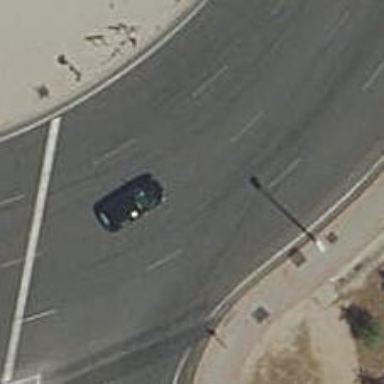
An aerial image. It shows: Roundabout at tertiary road junction.